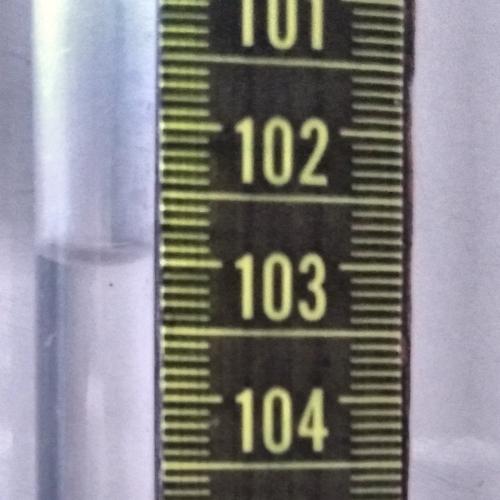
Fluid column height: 103.0 cm